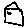
Label: house